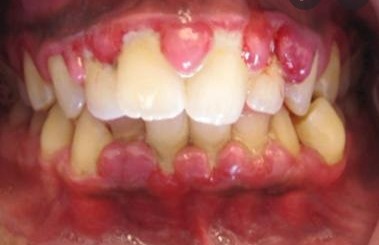
Condition: Gingivitis